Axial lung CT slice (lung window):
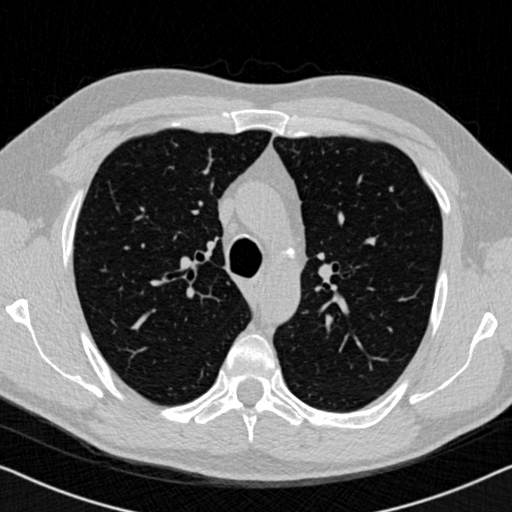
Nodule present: no